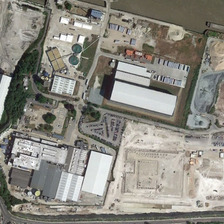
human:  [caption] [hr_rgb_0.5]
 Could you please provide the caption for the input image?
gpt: some buildings with a parking lot are near a road in an industrial area .

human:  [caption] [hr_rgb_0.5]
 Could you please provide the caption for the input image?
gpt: some buildings with a parking lot are near a road in an industrial area .

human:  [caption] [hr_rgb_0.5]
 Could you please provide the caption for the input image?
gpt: some buildings with a parking lot are near a road in an industrial area .

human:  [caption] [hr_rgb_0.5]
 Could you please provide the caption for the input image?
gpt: some buildings with a parking lot are near a road in an industrial area .

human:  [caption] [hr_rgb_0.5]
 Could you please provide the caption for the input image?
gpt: some buildings with a parking lot are near a road in an industrial area .